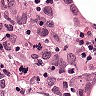
Metastatic tissue present: yes